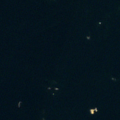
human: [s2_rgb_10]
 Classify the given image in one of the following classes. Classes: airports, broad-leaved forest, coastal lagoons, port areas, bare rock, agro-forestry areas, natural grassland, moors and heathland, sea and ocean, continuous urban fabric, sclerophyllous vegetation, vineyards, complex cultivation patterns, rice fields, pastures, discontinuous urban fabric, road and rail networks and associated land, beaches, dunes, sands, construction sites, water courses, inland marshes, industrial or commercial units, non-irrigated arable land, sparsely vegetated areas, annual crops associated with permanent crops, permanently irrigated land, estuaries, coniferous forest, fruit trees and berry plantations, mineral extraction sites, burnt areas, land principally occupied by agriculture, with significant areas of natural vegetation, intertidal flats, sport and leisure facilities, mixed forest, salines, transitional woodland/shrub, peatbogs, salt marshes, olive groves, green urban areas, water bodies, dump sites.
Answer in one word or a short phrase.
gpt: sea and ocean